Interaction volume radius: 5 \u00c5
Interaction volume height: 10 \u00c5
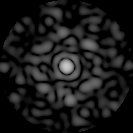
Disorder parameter: 0.8305